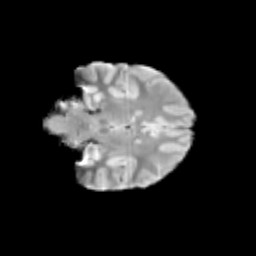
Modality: T2w
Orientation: coronal
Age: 12
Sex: female
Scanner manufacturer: siemens
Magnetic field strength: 3 T
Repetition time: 3.8 s
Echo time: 0.07 s